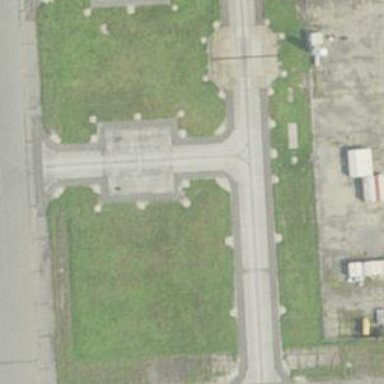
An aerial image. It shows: View of taxiway at the airport.